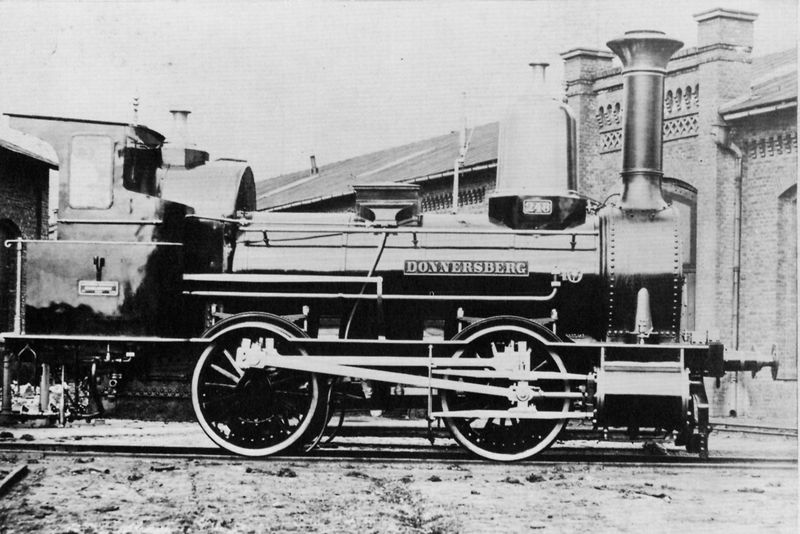
Titel: Lokomotive »Donnersberg«
Künstler: Deutscher Photograph
Standort: Berlin
Institution: Technische Universität, Plansammlung
Schlagwörter: weiß, grau, hintergrund, schwarz, säule, zeichnung, dach, gebäude, weg, wand, bild, realismus, kamin, kamine, räder, schornstein, schuppen, schrift, zug, dächer, mauer, ziegel, backstein, hof, fabrik, speichen, auto, industrie, rad, dampf, realistisch, nieten, tor, halle, foto, fotografie, eisen, schild, maschine, stangen, türme, mauerwerk, schwarz-weiss, stich, bahnhof, fahren, portal, mauern, bahn, eisenbahn, lok, lokomotive, dampflok, dampflokomotive, gleis, gleise, lock, schiene, schienen, fotographie, fahrzeug, dachrinne, kessel, nischen, fabrikhalle, waggon, dampflock, gefährt, kurbel, schwarzweis, dampfkessel, antrieb, niet, industralisierung, lokomotivführer, tender, donnersberg, gelesie, marke donnersberg, transmission, 248, 2477